Interaction volume radius: 10 \u00c5
Interaction volume height: 15 \u00c5
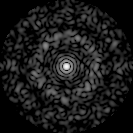
Disorder parameter: 0.8669